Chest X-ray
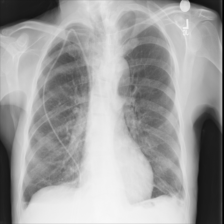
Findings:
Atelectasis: negative
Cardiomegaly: negative
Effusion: negative
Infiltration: negative
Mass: negative
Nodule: negative
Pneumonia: negative
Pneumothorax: negative
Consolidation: negative
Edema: negative
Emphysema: negative
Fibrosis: negative
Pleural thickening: negative
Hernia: negative